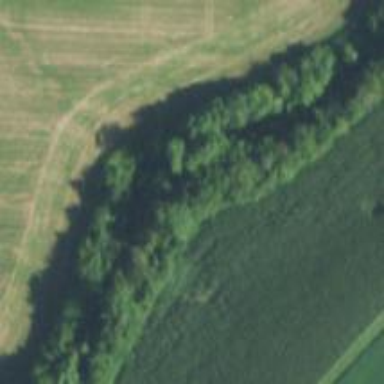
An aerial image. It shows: Row of trees in natural setting.